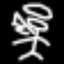
Label: angel